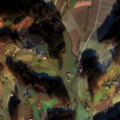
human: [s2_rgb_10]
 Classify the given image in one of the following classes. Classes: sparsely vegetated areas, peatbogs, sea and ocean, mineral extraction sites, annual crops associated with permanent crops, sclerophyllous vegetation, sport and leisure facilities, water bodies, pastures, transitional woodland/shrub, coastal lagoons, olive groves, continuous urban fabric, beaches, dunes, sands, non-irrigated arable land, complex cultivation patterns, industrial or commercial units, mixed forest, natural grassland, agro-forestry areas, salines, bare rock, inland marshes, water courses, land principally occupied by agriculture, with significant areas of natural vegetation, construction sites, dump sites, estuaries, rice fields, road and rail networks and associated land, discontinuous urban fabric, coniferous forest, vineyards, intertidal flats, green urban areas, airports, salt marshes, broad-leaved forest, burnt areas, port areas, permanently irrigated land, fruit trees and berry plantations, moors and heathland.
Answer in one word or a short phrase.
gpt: non-irrigated arable land, complex cultivation patterns, land principally occupied by agriculture, with significant areas of natural vegetation, broad-leaved forest, mixed forest